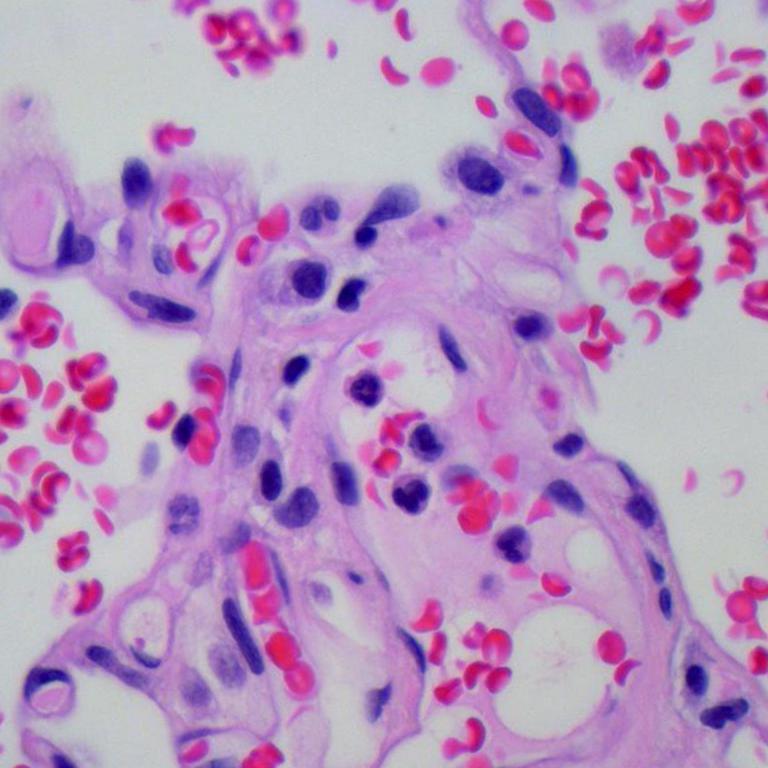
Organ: lung
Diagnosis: benign